Interaction volume radius: 5 \u00c5
Interaction volume height: 20 \u00c5
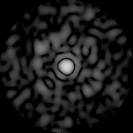
Disorder parameter: 0.8104